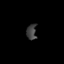
Tissue: lung
Cell type: Others
Senescence score: 0.1769
Nuclear area (px): 149
Mean DAPI intensity: 64.181